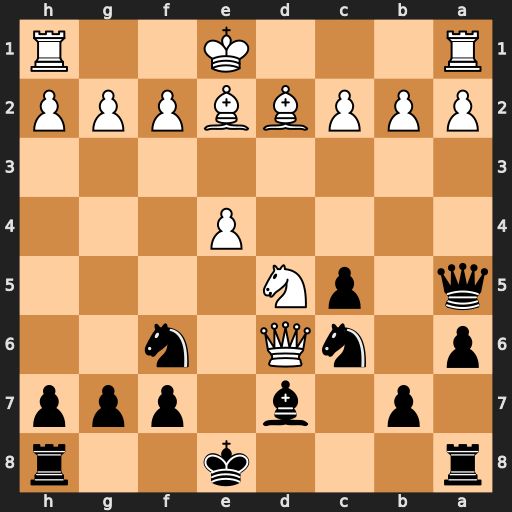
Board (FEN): r3k2r/1p1b1ppp/p1nQ1n2/q1pN4/4P3/8/PPPBBPPP/R3K2R
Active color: b
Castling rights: KQkq
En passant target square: -
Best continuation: Qxd2+ Kxd2 Nxe4+ Kc1 Nxd6 Nc7+ Ke7